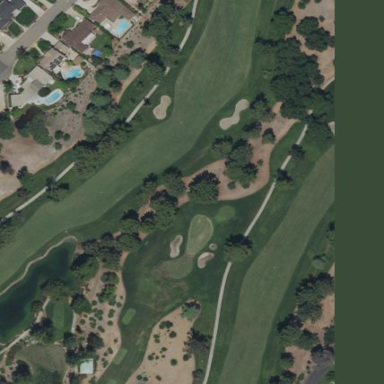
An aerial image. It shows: Paved path used as golf path.